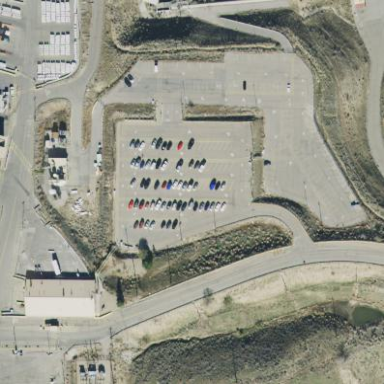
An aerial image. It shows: Parking aisle designated as service road.